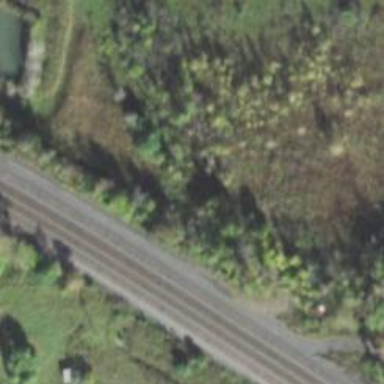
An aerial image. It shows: Railway track.